Question: People with experience using BlueImp's Jquery FileUpload plugin only please
using Razor/C#/MVC/Blueimp's Jquery FileUpload, the jqueryUI version
So I wanted an image to be my 'select file' button. I wrapped the input in a '<span class="fileinput-button">' and instead of using a button element, I use an img element. It seems to work, pulls up the file selection dialogue, sets the value of the input just fine. So I size the input to match the image size. All good so far.
I notice that the pointer is acting funny so I inspect the element and find that there are actually two input boxes on top each other. One is perfect, right over the img...but the second is something like 139px by 33px and sits over the image as well (top-left aligned) but
I used inspect-element, highlighted each input and they both lead to the same exact spot in the code...that's what I can't figure out, I inspect element, highlight the 139px input and it takes me here to the 54px element...they both lead here.
'''
<span class="fileinput-button">
<img class="clickable" src="~/Images/section/section49.png" width="54" height="54">
<input type="file" name="file" value="" style="height:54px; width: 54px;">
</span>
'''
Has anyone else ran across this?
I know this isn't much to go on but the code is all pretty straight-forward. The only other info I can think of to add is 1. the span is inside a table cell, and 2. all of this is in a modal dialogue...don't think that matters tho...let me know if any extra info is needed for clarity.
thanks
(just to help visualize, the image below is Chrome highlighting said 139px wide element...clicking on it leads to the above 54px wide element. I've never seen element inspector act this way. There is no CSS in the list that would affect this perhaps is something to do with the way the blueimp plugin behaves?)

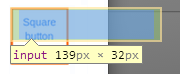
Answer: Here's what I did instead:
did away with trying to use JQueryFileUpload plugin's "fileinput-button" span multiple times in a modal
instead I put a class="clickable" on each image, added a data- attribute with the extra info I needed. Then attached a click event to each "clickable" class and manually fired the plugin's input...from there, JQueryFileUpload plugin takes over and acts as normal.
In the plugin's form section, looks as it would normally
'''
<input id="file" type="file" name="file" value=""/>
'''
A button opens the modal which contains multiple slots, user clicks the image (represents a slot to which the files will be uploaded).
'''
<img class="clickable" data-asset-type="@AssetType.Slot23" src=...etc
'''
Because the modal is rendered from the page that the plugin is also in, I can just use jquery to toss the info over to the plugin and let it handle things as normal
'''
$(".clickable").click(function () {
var assetType = $(this).attr('data-asset-type');
$('input[name="AssetType"]').val(assetType); // the hidden field
$('#modal-container').fadeOut(300);
$('input#file').click();
return false;
});
'''
The result is a modal window with multiple file upload buttons all sending back to one spot with the data acquired from the modal window. And once the user selects a file, JQFileUpload acts as normal, showing the file in the queue and all the nice extras that plugin offers.